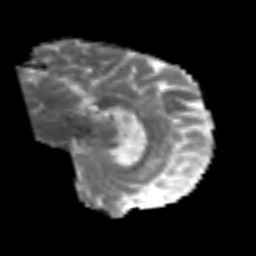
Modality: MD
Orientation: sagittal
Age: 71
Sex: male
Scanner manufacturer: siemens
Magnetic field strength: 3 T
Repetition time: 6.1 s
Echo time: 0.101 s